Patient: sex M, age 81
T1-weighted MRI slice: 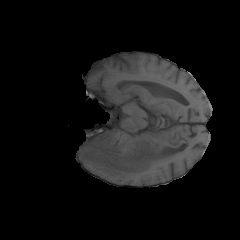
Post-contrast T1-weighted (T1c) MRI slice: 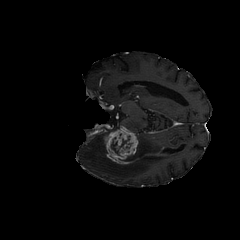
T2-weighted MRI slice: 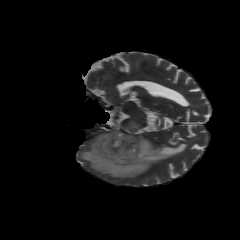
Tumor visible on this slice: yes
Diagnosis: Glioblastoma, IDH-wildtype
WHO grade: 4